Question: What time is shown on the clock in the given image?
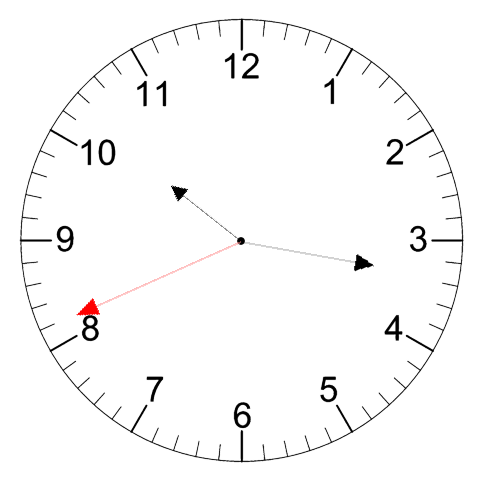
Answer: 10:16:41